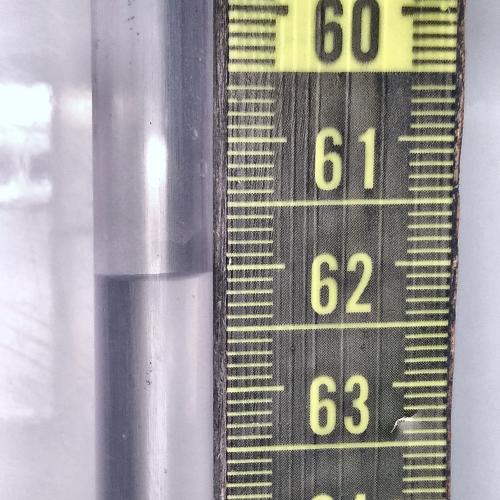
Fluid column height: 62.0 cm